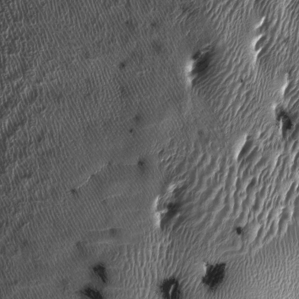
Label: frost